Question: My AJAX call executes and returns what I want it too but not within .done
It fails under .fail and results work in .always
'''
$(document).ready(function() {
$("#submit").click(function(){
var formData = $("#callAjaxForm").serialize();
$.ajax({
type: "POST",
url: "JSON_MDB_UPDATE.php",
data: formData
})
.done(function(data) {
alert( "Done: " + data );
data = $.trim(data);
$("#notification").text(data.responseText);
})
.fail(function(data) {
alert("Failed: " + data);
console.log(data);
})
.always(function(data) {
$("#notification").text(data.responseText);
});
return false;
});
});
'''
here is my console results:

My PHP is just a simple example echo:
'''
<?php
header('content-type: application/json; charset=utf-8');
header("access-control-allow-origin: *");
$firstName = $_POST[firstName];
$lastName = $_POST[lastName];
echo("My First Name: " . $firstName . " Last Name: " . $lastName);
?>
'''
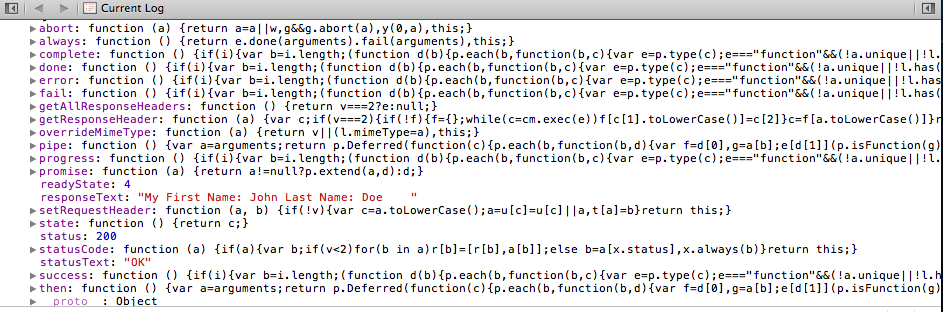
Answer: > 'header('content-type: application/json; charset=utf-8');'
This says you are outputting JSON, so jQuery will attempt to parse it as JSON and fall to the error state if it can't.
> 'echo("My First Name: " . $firstName . " Last Name: " . $lastName);'
This is JSON
Output JSON instead.
'''
echo json_encode(Array("My First Name" => $firstName, "Last Name" => $lastName));
'''
---
Alternatively, if you do not want structured data: Don't say you are sending JSON:
'''
header('content-type: text/plain; charset=utf-8');
'''